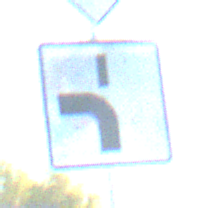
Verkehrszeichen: VerlaufVorfahrtsstrasse5
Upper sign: Vorfahrtsstrasse
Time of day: SunriseSunset
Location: Outdoor (RoadRail)
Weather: Clear
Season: NotSpecified
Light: Natural